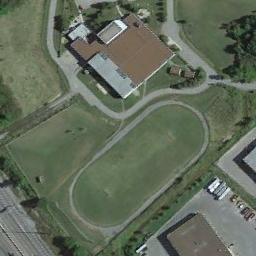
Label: ground_track_field